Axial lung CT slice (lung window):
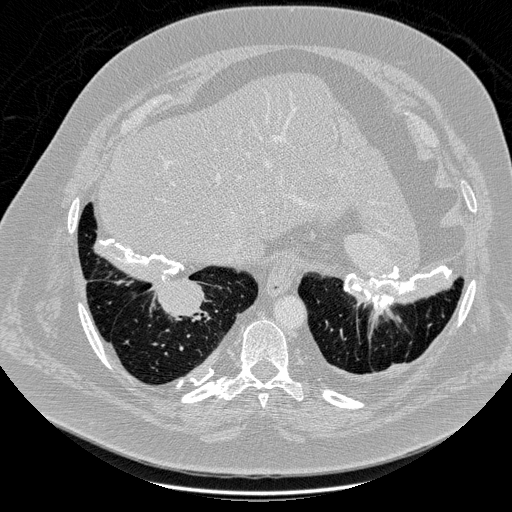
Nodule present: yes
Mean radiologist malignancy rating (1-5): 5